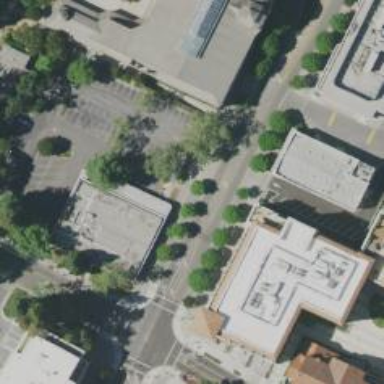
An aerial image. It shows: Building.